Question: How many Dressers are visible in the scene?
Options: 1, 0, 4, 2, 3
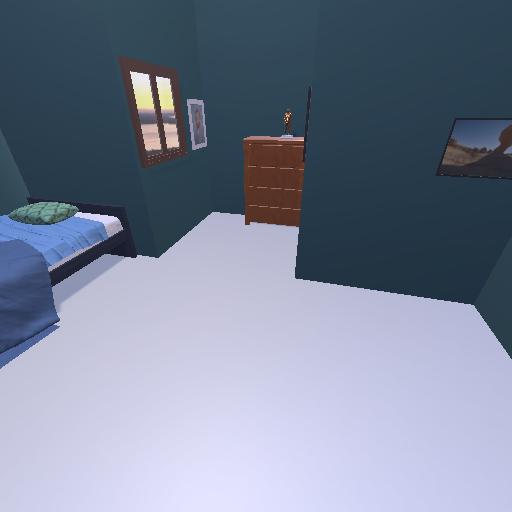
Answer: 1